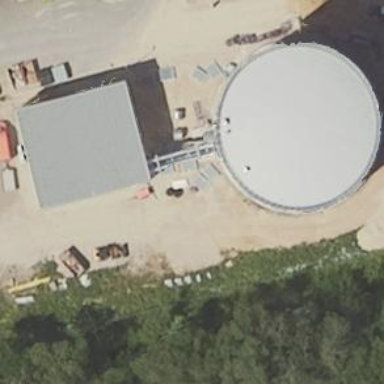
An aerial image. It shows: Building with storage tank.